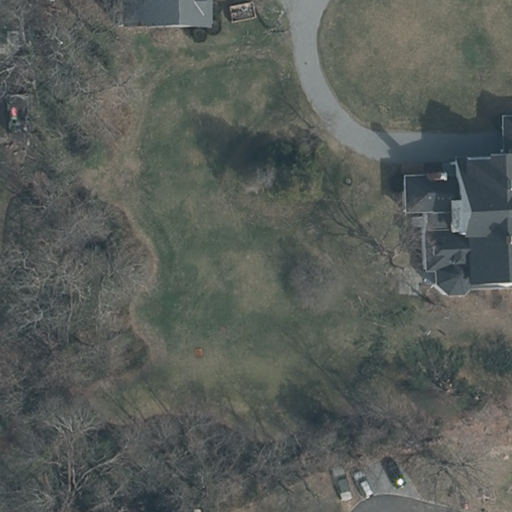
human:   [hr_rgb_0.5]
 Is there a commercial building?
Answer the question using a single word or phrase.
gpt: no

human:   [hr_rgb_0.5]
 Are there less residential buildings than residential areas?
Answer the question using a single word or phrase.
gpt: no

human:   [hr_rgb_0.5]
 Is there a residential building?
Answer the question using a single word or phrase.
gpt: yes

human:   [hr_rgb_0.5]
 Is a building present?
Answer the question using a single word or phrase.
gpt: yes

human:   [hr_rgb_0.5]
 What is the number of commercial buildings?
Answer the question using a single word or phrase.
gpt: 0

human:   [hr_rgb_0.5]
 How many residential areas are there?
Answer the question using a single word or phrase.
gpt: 1

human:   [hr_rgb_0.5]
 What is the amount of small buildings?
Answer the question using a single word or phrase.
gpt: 2

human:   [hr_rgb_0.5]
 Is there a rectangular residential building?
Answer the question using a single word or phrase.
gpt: yes

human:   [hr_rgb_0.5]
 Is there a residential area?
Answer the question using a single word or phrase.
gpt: yes

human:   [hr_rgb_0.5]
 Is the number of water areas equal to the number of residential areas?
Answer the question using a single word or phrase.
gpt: no

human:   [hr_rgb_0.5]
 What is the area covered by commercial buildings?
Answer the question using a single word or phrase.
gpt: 0m2

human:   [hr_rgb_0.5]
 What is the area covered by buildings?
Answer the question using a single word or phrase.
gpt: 498m2

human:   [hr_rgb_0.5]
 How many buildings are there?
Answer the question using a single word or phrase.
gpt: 4

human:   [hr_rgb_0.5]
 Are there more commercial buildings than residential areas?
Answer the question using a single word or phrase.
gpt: no

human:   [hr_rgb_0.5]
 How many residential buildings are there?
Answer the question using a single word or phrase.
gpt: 1

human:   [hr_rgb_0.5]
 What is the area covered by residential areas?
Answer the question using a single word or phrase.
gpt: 10595m2

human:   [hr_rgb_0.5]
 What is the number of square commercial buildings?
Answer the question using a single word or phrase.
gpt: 0

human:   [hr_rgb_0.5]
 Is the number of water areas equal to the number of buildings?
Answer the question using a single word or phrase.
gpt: no

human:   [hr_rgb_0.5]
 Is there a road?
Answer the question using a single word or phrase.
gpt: no

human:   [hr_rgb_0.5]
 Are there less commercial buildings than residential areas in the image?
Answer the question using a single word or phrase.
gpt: yes

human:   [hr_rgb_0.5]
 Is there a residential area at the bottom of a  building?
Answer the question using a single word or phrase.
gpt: yes

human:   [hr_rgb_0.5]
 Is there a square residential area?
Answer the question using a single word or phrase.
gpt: no

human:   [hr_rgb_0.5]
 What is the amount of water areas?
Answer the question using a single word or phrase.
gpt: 0

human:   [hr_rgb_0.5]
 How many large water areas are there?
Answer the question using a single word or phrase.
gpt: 0

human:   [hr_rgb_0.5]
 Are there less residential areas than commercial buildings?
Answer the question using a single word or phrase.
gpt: no

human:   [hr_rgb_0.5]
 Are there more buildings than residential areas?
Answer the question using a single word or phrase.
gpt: yes

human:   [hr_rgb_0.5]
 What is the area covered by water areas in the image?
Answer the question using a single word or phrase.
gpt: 0m2

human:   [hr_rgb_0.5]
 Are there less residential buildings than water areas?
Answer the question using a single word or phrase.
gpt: no

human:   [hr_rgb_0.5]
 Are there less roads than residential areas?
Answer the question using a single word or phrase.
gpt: yes

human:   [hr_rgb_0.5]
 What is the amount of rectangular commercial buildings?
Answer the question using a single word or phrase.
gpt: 0

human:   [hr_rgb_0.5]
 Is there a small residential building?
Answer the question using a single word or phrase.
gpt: no

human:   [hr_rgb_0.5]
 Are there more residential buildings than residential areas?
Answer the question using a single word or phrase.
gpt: no

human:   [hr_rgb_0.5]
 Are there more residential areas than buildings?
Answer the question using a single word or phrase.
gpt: no

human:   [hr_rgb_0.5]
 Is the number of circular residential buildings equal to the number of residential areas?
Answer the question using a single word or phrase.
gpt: no

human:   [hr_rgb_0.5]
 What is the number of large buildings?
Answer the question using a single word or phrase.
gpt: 0

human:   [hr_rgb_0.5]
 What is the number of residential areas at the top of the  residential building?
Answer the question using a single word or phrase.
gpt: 0

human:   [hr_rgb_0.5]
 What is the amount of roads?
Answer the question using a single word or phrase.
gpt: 0

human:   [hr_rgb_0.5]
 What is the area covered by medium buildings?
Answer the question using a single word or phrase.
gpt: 423m2

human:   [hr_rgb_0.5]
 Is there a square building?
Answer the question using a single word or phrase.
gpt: no

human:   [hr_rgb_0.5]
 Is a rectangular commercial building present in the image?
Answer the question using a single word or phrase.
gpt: no

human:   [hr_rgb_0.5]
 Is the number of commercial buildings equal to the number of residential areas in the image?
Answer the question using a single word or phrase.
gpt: no

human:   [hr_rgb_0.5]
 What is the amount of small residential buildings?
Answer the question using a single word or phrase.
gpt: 0

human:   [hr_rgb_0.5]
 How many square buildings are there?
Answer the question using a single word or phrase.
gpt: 0

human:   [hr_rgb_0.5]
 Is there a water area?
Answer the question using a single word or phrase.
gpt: no

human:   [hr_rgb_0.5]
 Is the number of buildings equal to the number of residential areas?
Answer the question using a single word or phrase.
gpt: no

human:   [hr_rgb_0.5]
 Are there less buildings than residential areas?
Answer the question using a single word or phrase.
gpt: no

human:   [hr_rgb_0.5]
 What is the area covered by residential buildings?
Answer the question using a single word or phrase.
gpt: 159m2

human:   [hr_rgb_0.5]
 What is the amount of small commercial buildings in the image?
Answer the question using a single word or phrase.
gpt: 0

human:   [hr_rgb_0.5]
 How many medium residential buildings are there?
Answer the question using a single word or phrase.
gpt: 1

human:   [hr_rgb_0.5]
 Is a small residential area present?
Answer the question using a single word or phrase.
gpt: no

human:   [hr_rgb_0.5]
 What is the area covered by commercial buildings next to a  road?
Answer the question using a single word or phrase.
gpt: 0m2

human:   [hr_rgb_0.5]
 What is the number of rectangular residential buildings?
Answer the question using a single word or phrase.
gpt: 1

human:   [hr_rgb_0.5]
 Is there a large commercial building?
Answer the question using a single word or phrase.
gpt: no

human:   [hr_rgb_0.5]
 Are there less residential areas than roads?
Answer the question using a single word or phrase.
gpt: no

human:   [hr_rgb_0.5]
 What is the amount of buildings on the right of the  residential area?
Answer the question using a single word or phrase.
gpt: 4

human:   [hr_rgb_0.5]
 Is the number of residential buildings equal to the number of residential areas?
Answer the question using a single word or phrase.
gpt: yes

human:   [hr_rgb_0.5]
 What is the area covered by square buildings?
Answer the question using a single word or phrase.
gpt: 0m2

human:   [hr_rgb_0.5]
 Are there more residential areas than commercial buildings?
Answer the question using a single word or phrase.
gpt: yes

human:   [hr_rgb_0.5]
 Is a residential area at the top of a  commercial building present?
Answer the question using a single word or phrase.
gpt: no

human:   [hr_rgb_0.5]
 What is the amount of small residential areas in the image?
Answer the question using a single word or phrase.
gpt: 0

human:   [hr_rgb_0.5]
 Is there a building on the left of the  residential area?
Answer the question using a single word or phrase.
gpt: no

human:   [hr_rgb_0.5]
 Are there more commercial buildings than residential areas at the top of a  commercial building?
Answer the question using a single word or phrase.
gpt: no

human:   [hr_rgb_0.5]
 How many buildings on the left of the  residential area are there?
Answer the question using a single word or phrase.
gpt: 0

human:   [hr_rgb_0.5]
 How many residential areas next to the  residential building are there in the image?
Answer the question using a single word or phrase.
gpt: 1